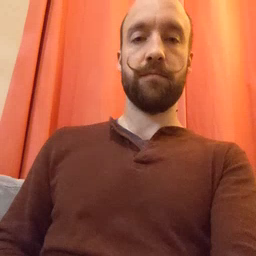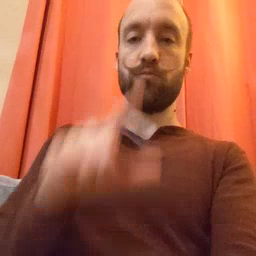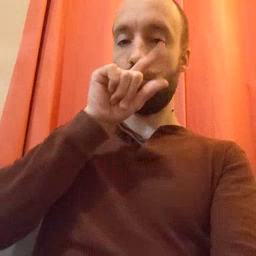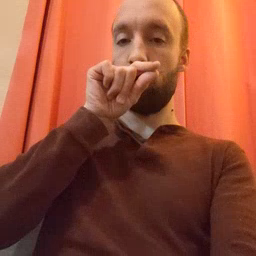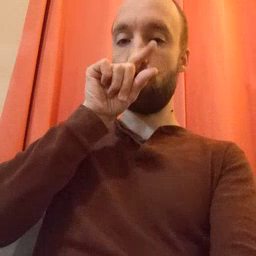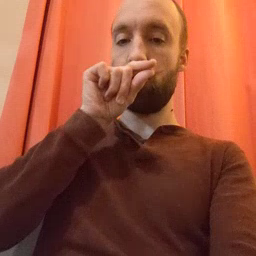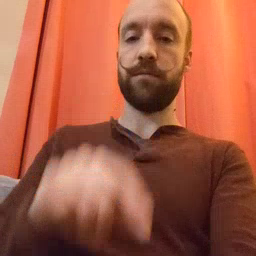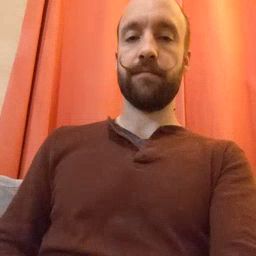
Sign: bird